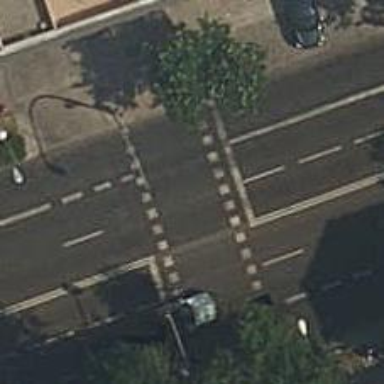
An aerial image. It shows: Road crossing with traffic signals.